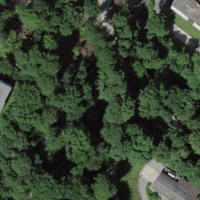
EUNIS habitat code: 53
Species observed at this site:
Arctium lappa